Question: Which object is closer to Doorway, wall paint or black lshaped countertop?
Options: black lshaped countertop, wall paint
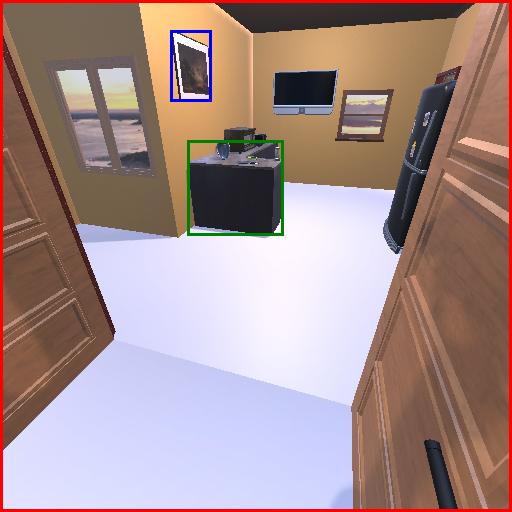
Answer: black lshaped countertop